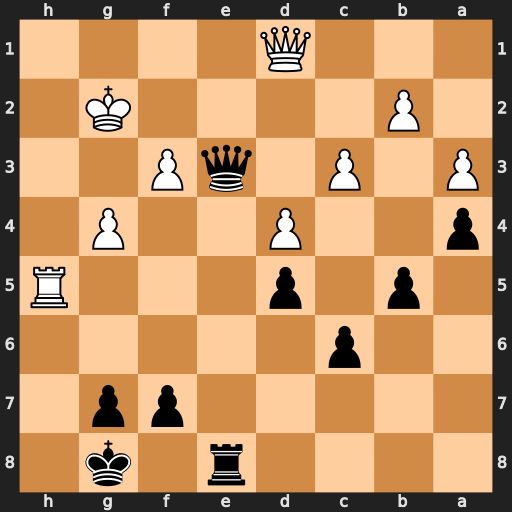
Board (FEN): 4r1k1/5pp1/2p5/1p1p3R/p2P2P1/P1P1qP2/1P4K1/3Q4
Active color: b
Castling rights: -
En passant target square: -
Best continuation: Qe2+ Qxe2 Rxe2+ Kg3 Rxb2